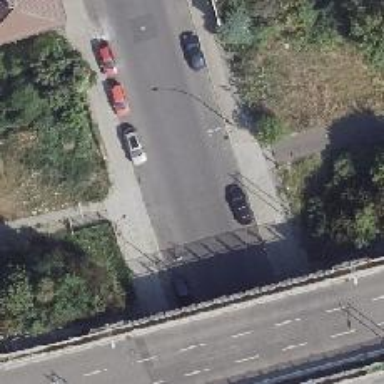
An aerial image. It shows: Residential road with asphalt surface. There are separate sidewalks on both sides. The parking lanes on both sides are oriented in parallel direction.